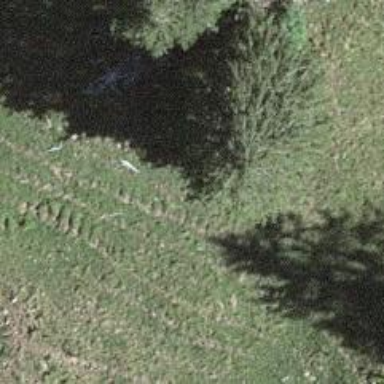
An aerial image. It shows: Single tag "natural: tree."